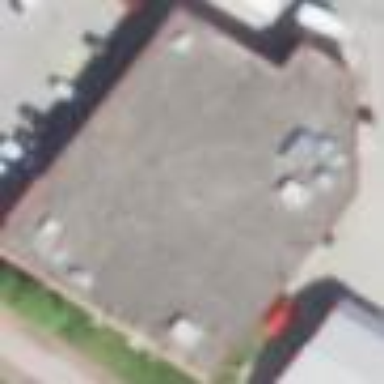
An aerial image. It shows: Building that houses supermarket.